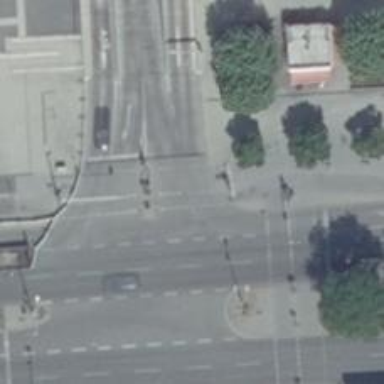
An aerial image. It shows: Crossing with traffic signals and central island.